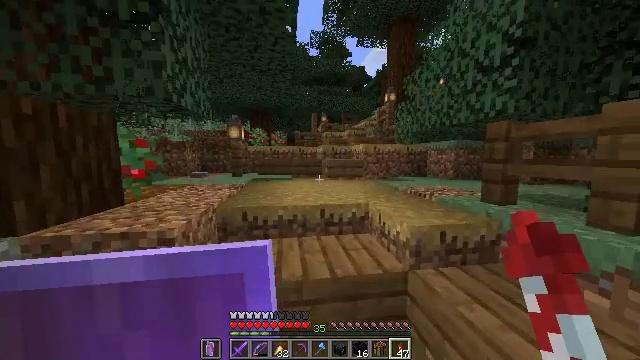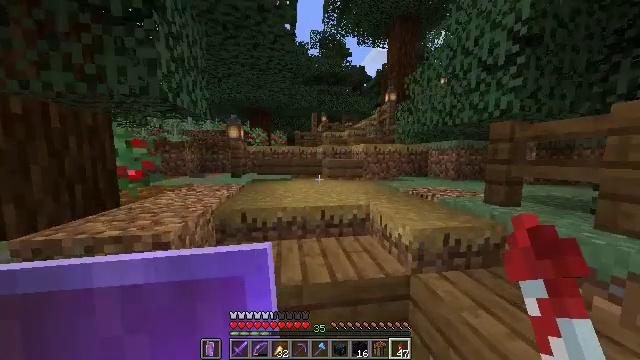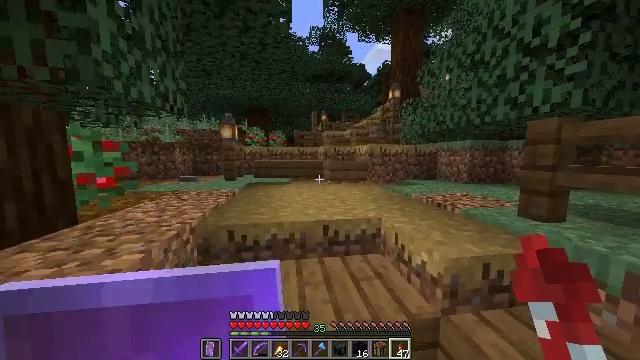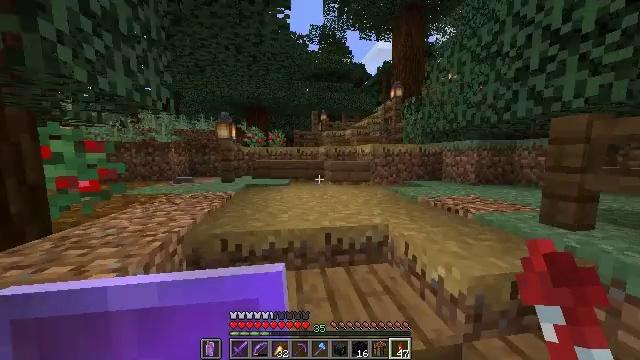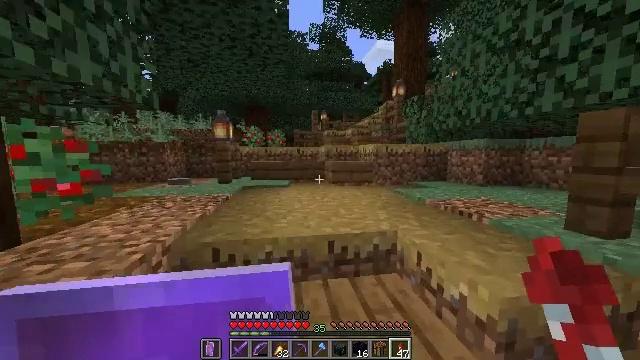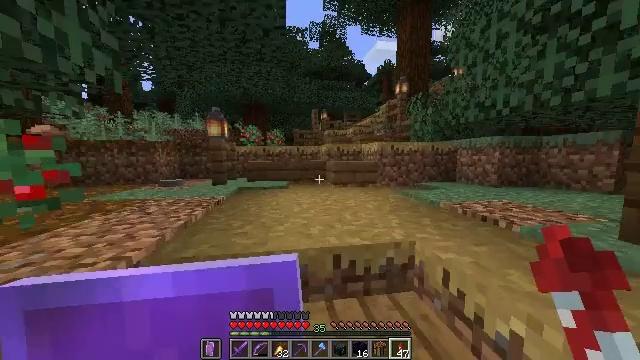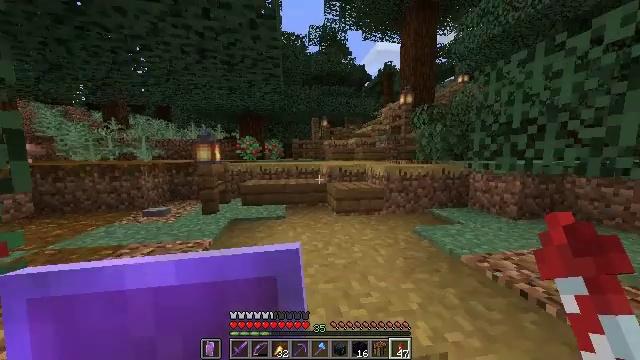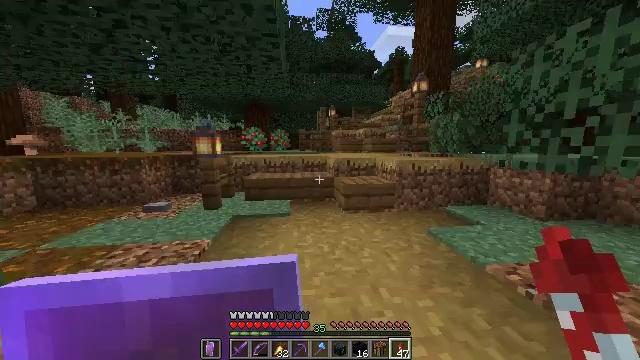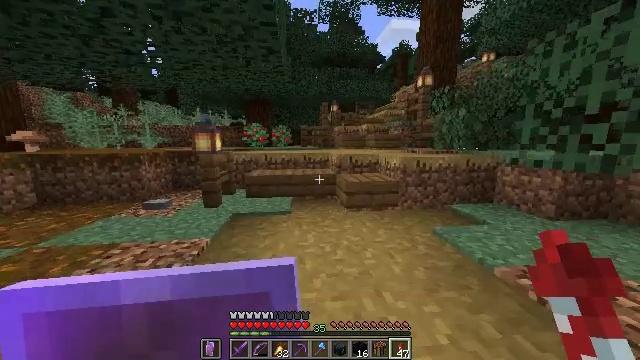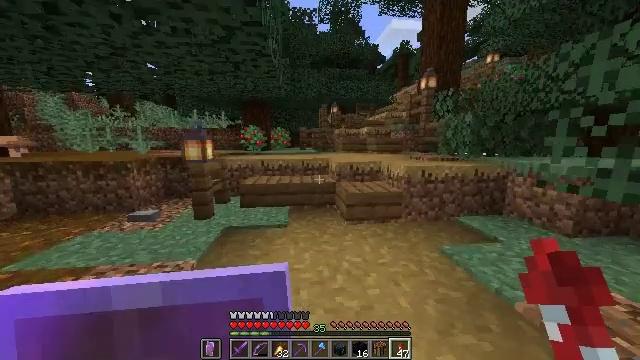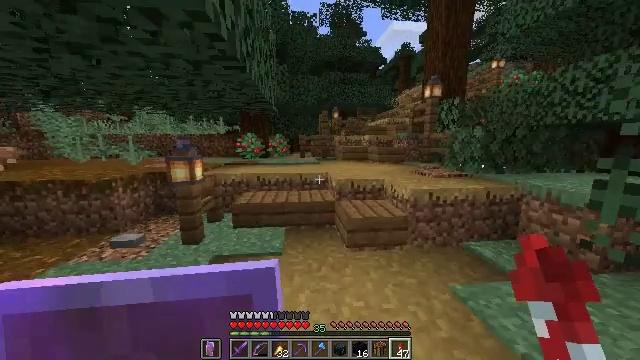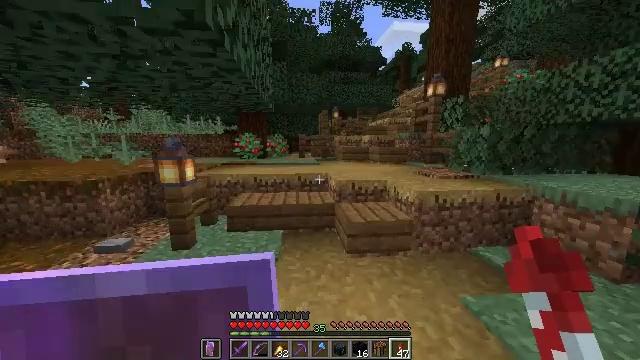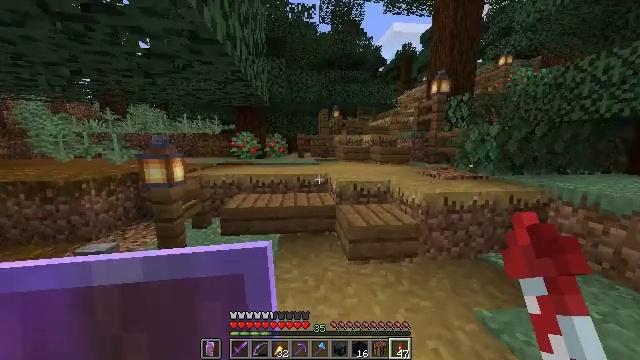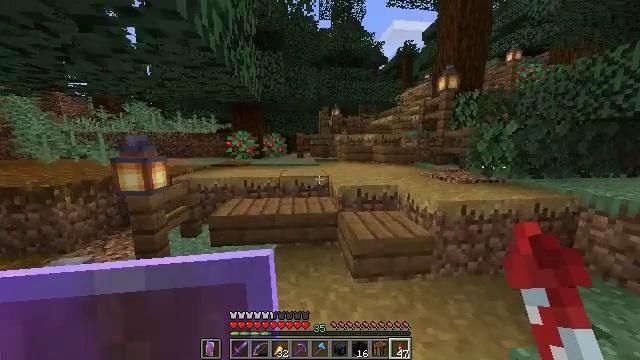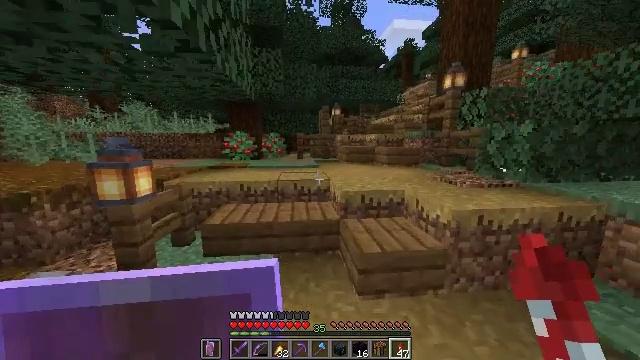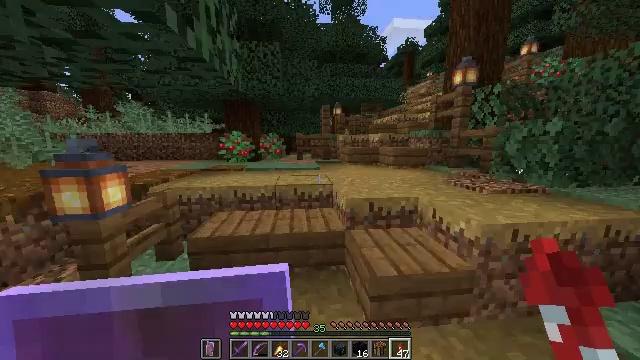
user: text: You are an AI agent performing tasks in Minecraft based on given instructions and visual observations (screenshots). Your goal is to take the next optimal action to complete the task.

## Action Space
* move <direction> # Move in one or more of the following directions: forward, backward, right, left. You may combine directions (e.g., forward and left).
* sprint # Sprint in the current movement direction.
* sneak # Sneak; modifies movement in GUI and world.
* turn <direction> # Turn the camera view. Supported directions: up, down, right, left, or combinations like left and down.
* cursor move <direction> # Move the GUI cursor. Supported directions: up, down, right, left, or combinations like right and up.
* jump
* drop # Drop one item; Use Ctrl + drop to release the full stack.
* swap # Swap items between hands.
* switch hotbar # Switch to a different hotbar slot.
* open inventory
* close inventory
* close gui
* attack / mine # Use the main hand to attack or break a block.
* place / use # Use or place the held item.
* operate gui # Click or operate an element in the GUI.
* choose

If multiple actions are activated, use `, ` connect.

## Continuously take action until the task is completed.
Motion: motion action
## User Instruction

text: Make a light gray carpet using light gray wool.
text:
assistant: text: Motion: move forward, sprint, attack / mine
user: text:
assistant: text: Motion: move forward, sprint, attack / mine
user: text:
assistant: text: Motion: move forward, sprint, attack / mine
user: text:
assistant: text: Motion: move forward, sprint, attack / mine
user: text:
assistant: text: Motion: move forward, sprint, attack / mine
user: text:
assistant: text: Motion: move forward, sprint, attack / mine
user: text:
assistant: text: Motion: move forward, sprint, turn left and down, attack / mine
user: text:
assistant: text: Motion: move forward, sprint, turn down, attack / mine
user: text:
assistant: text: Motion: move forward, sprint, attack / mine
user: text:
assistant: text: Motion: move forward, sprint, attack / mine
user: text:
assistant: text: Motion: move forward, sprint, attack / mine
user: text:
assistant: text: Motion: move forward, sprint, attack / mine
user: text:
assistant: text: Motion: move forward, sprint, attack / mine
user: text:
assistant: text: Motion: move forward, sprint, attack / mine
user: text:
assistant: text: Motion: move forward, sprint, attack / mine
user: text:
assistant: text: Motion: move forward, sprint, attack / mine
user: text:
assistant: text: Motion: move forward, sprint, attack / mine
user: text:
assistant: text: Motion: move forward, sprint, attack / mine
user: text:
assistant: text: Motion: move forward, sprint, attack / mine
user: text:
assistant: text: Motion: move forward, sprint, turn right, attack / mine
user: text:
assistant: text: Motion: move forward, sprint, turn right, attack / mine
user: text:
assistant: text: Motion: move forward, sprint, turn right, attack / mine
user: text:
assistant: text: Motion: move forward, sprint, attack / mine
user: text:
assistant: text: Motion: move forward, sprint, attack / mine
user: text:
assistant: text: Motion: move forward, sprint, attack / mine
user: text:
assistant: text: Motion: move forward, sprint, attack / mine
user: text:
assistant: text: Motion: move forward, sprint, attack / mine
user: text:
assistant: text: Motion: move forward, sprint, attack / mine
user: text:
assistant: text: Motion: move forward, sprint, attack / mine
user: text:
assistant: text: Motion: move forward, sprint, attack / mine